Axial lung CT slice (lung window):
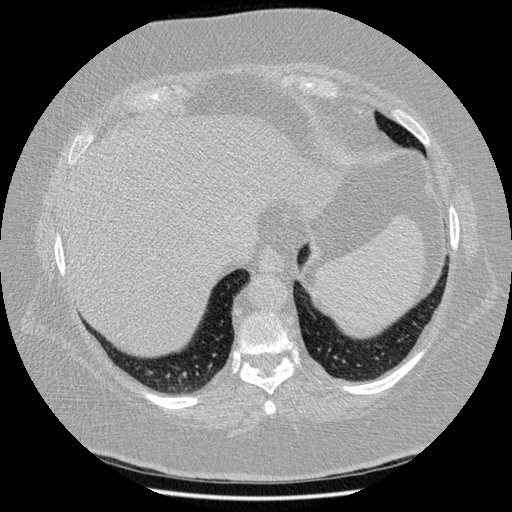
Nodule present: no